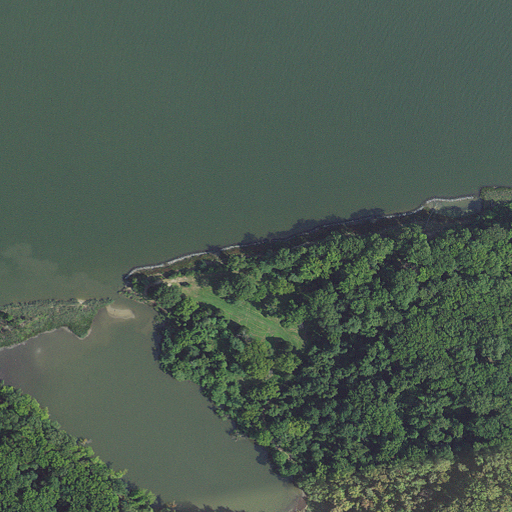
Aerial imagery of cape in Maryland named Mayo Point containing open water, woody wetlands, mixed forest, herbaceous wetlands, and deciduous forest